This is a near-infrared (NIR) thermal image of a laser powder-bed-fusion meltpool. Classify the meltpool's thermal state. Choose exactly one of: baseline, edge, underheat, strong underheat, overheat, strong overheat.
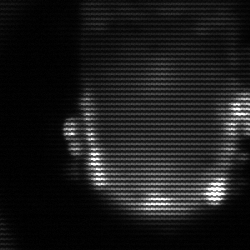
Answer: baseline